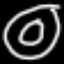
Label: donut